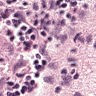
Metastatic tissue present: no